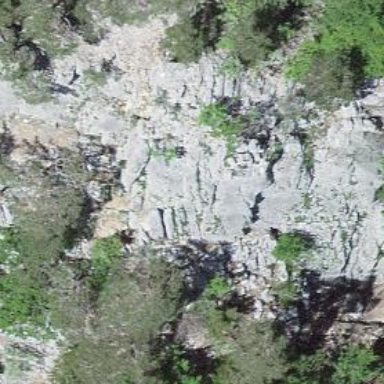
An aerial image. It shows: Climbing crag.